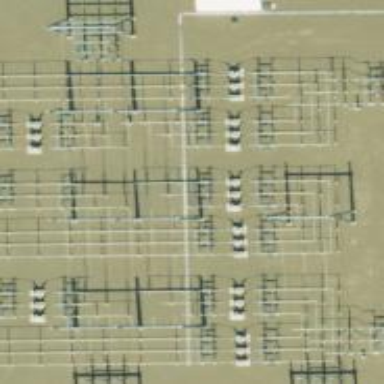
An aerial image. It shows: Switch used for power control.